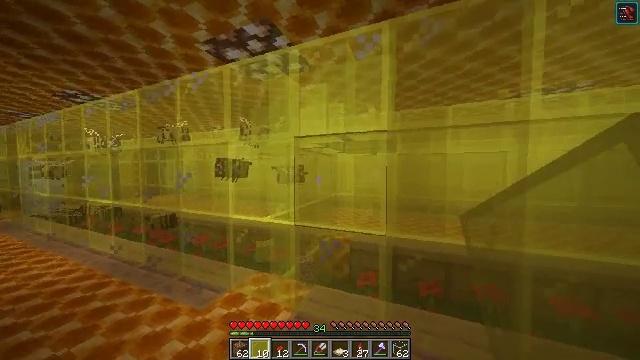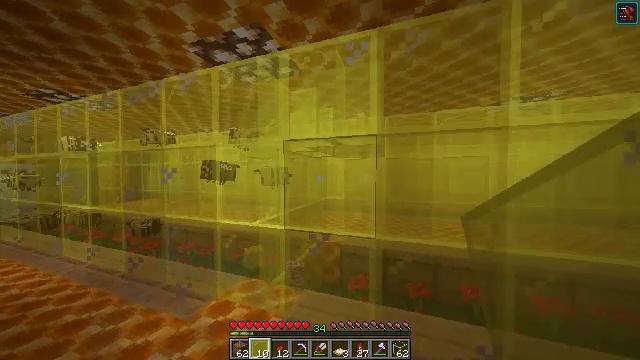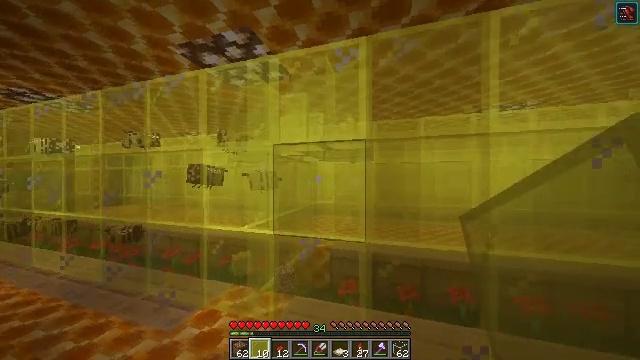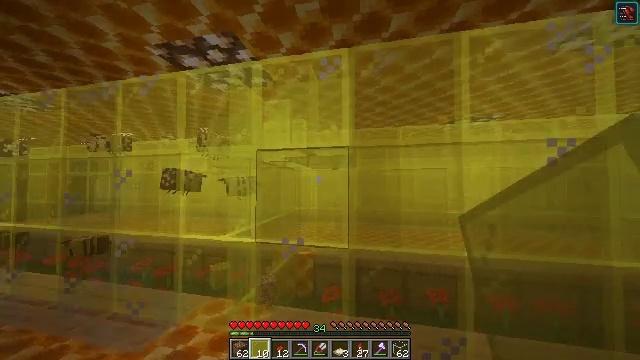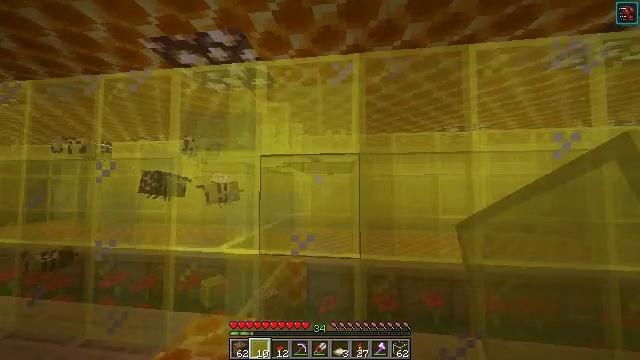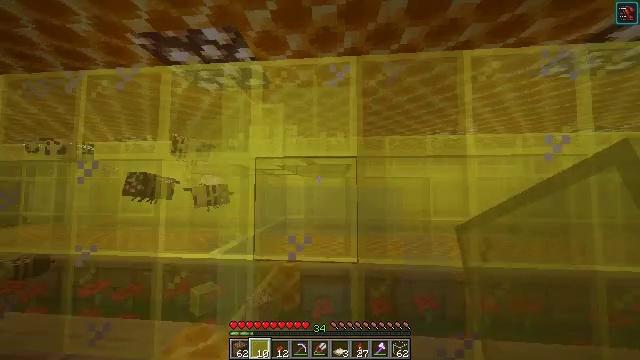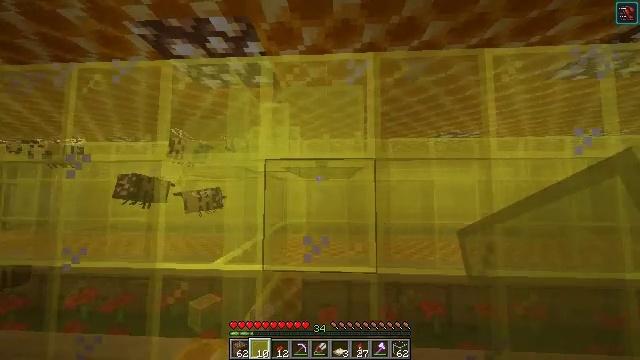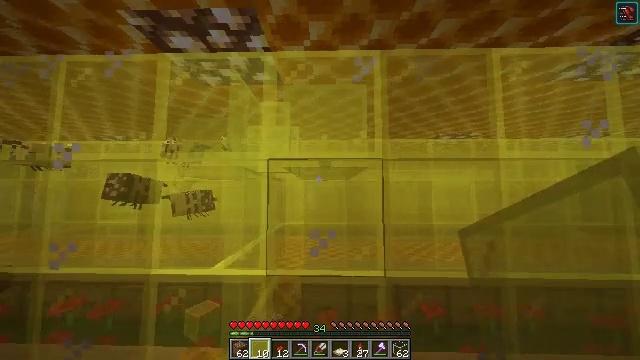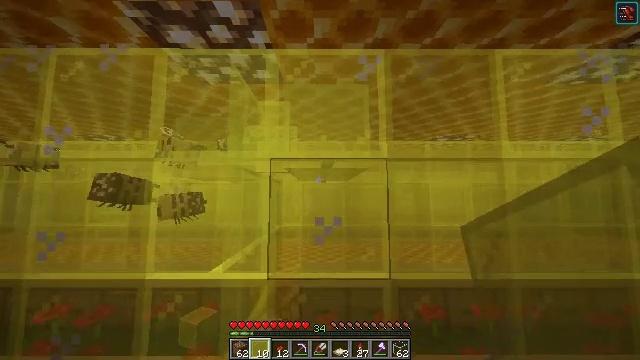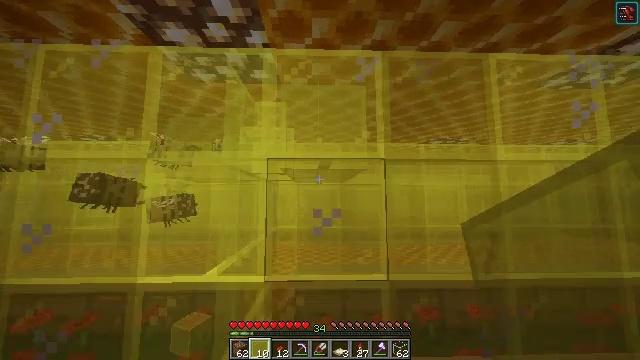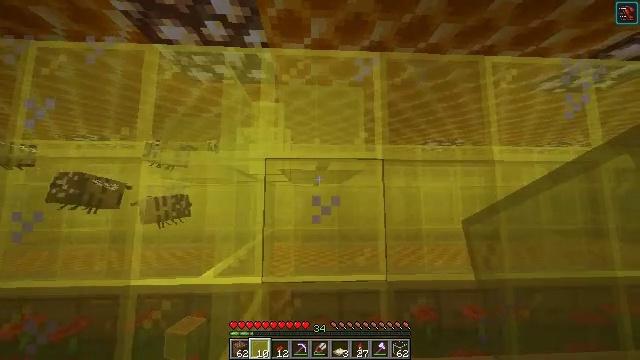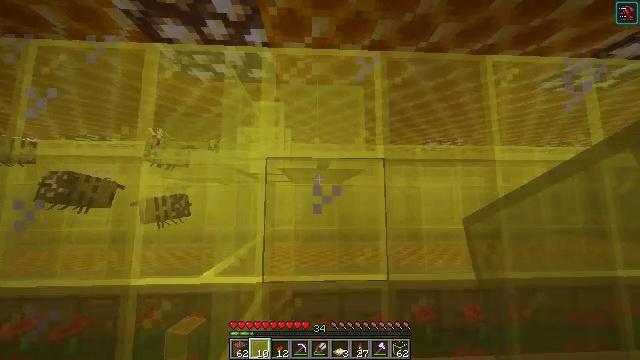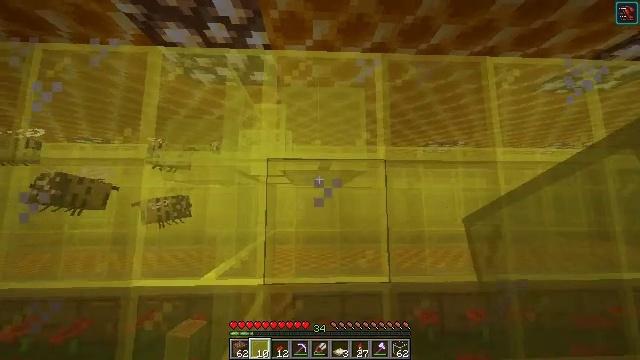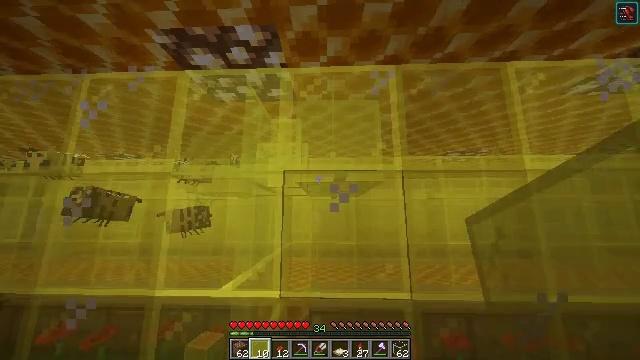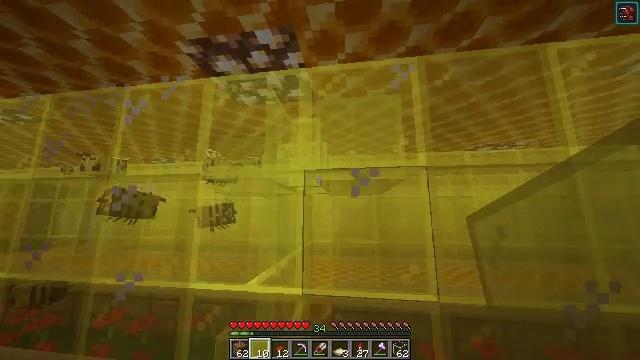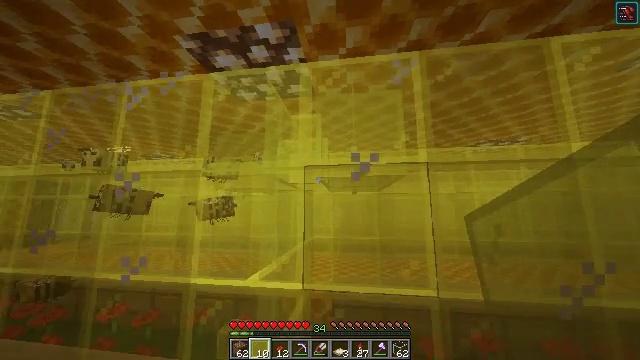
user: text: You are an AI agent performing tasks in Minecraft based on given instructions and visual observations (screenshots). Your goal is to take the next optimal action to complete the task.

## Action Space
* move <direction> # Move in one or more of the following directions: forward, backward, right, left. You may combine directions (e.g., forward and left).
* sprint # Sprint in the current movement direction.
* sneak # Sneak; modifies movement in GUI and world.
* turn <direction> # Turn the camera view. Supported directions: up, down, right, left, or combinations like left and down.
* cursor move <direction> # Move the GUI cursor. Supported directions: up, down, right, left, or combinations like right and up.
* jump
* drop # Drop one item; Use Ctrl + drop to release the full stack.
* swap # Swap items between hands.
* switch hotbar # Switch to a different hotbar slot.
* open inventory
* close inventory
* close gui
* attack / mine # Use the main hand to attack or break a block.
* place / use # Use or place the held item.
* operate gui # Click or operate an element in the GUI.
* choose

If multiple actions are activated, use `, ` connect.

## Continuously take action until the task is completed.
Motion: motion action
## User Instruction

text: Collect the yellow stained glass pane.
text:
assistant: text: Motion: turn right and up
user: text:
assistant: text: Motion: turn right and up
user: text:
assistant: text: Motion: move left, turn right and up
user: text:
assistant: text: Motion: move forward and move left, turn right and up
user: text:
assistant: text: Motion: move forward and move left, turn right
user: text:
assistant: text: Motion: turn right
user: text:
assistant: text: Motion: turn right
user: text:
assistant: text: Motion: turn right
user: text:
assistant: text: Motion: turn right
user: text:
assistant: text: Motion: turn right
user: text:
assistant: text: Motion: no_op
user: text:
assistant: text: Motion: no_op
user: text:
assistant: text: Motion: turn left and up
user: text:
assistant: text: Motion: turn left
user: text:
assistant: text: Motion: turn down
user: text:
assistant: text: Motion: turn right and down
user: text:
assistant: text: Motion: turn down
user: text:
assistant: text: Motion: no_op
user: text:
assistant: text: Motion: no_op
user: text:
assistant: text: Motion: no_op
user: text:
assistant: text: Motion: no_op
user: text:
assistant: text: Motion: no_op
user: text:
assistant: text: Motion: no_op
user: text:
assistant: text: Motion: no_op
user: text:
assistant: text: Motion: no_op
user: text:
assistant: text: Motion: no_op
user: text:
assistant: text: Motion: no_op
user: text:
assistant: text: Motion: no_op
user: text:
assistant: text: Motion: turn left and down
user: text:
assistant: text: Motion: turn left and down